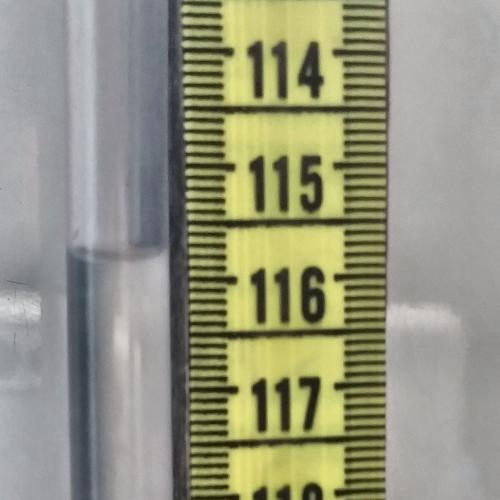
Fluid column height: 115.7 cm